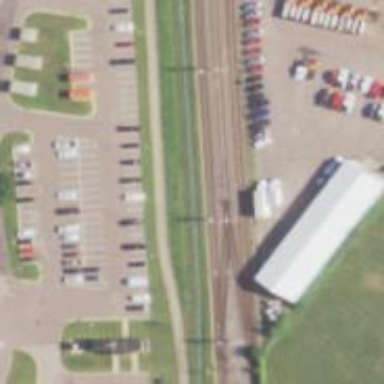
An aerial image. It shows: Light rail siding with electrified contact line.